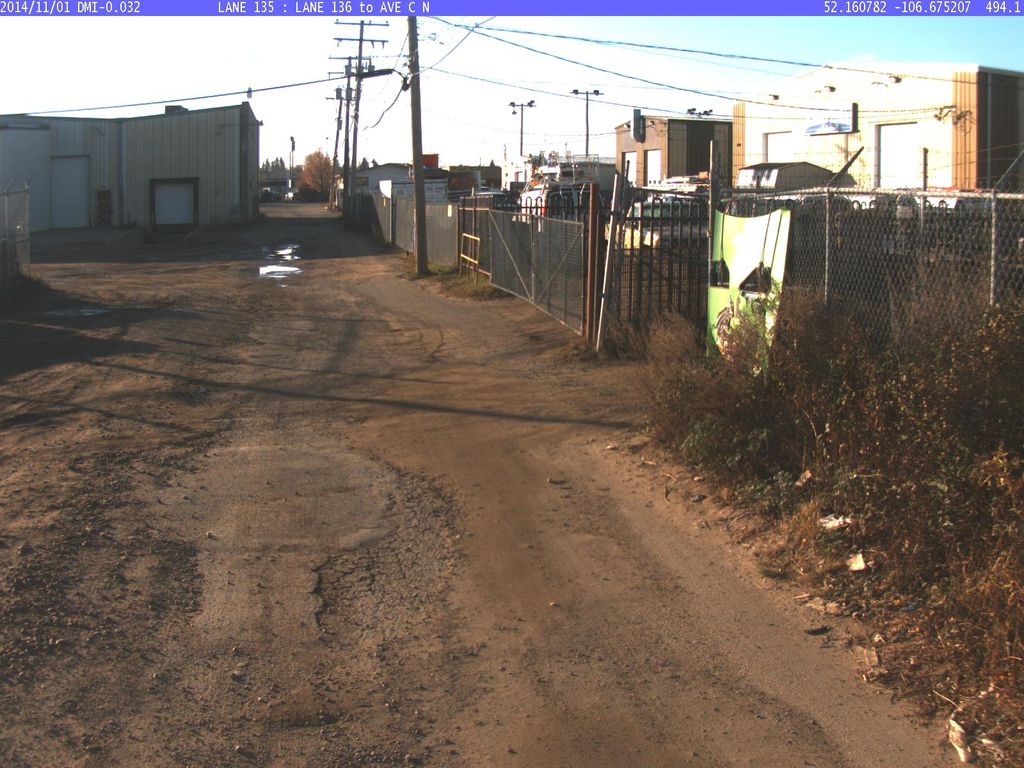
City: saskatoon